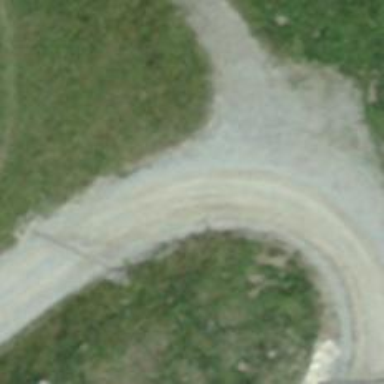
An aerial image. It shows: Track with fine gravel surface. The track type is grade 2.